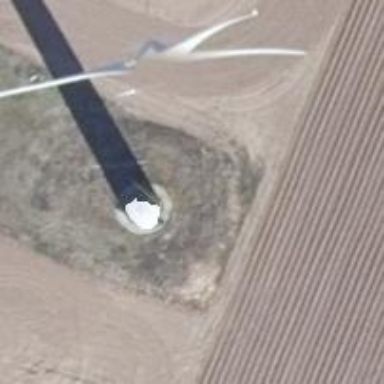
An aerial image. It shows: Wind generator powered by wind. The generator type is horizontal axis and it uses wind turbines.